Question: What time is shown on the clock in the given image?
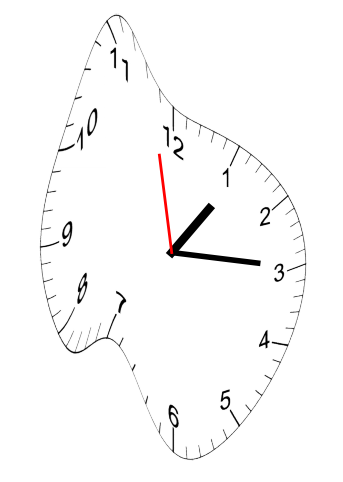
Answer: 01:14:58